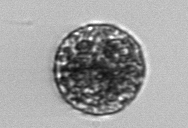
Label: Vicicitus_globosus